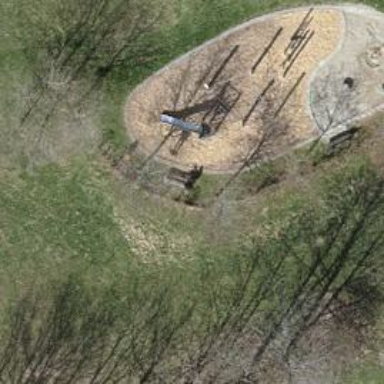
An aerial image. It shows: Bench.